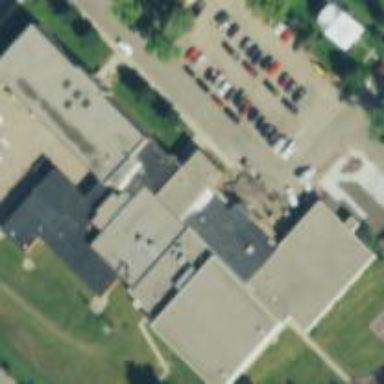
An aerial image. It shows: School building.